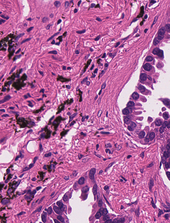
Tumor epithelial tissue: yes
Tumor-associated stroma tissue: yes
Normal tissue: no